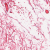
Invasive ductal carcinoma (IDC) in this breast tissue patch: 0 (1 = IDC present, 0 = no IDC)